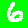
Digit: 6